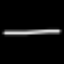
Label: line